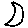
Label: moon